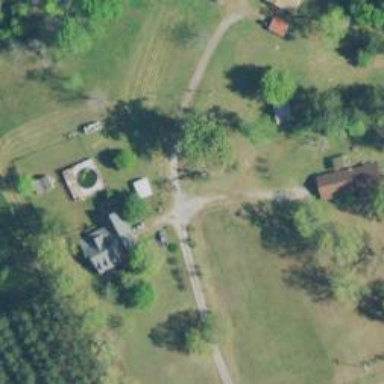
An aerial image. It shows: Driveway leading to service road.